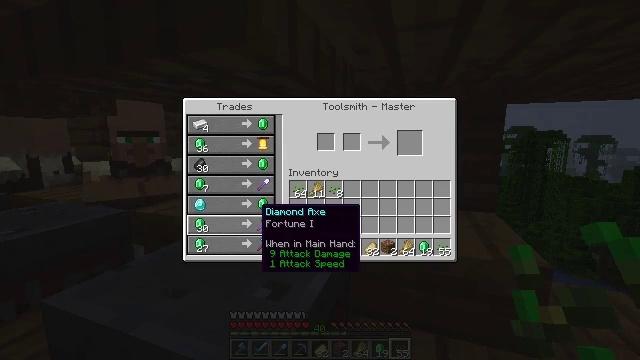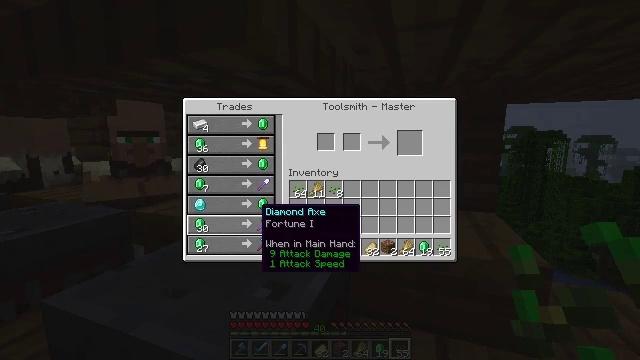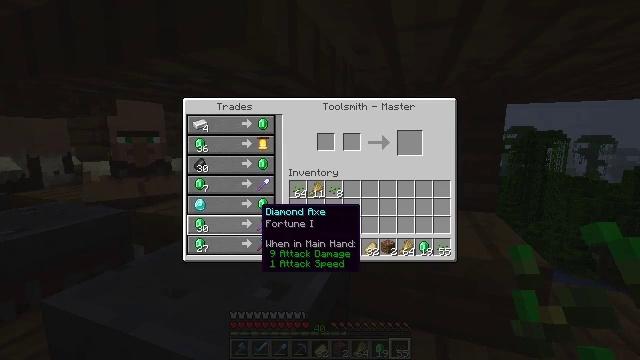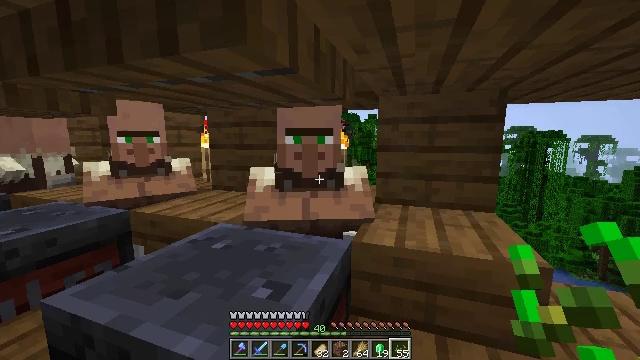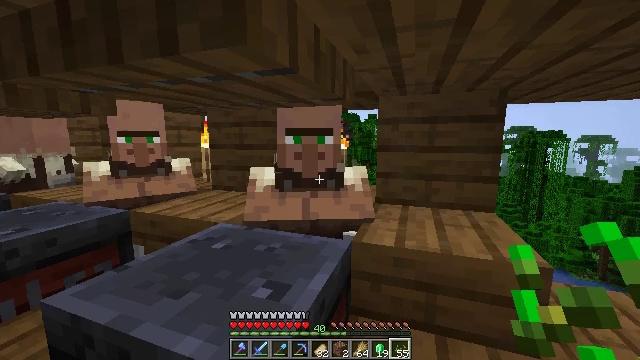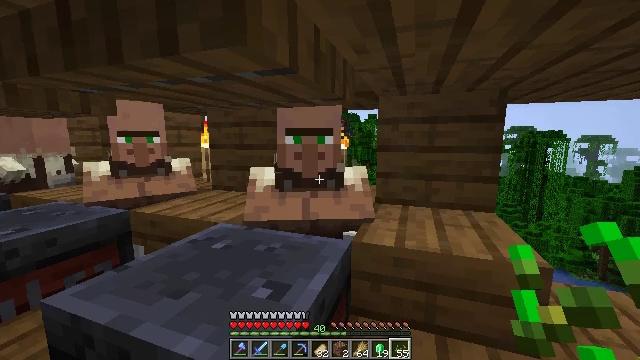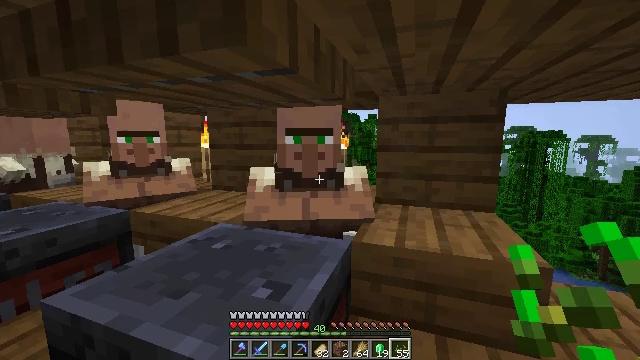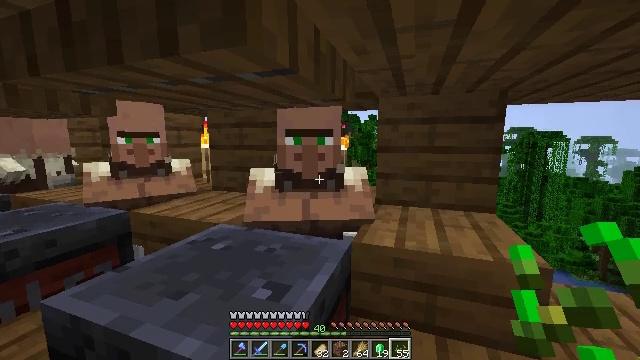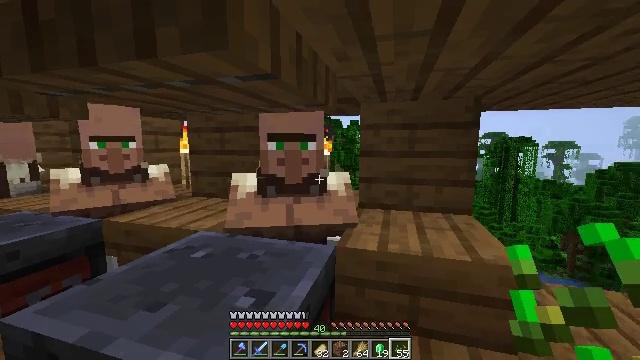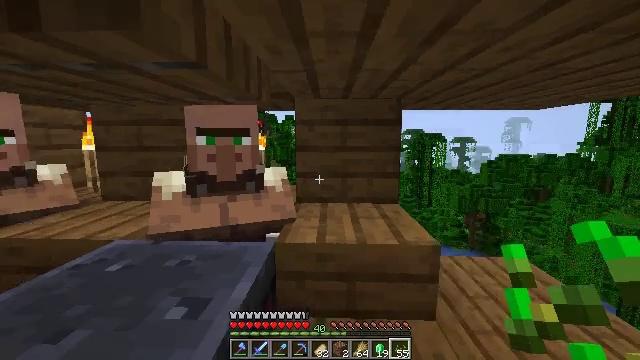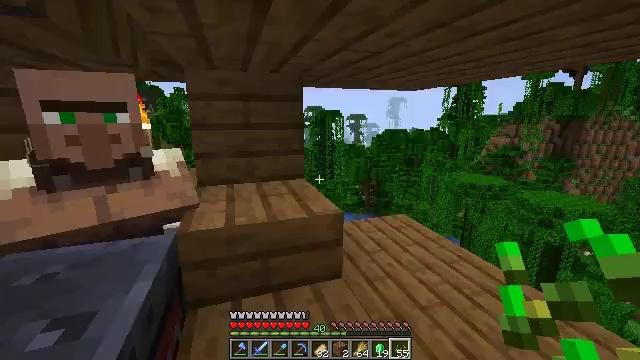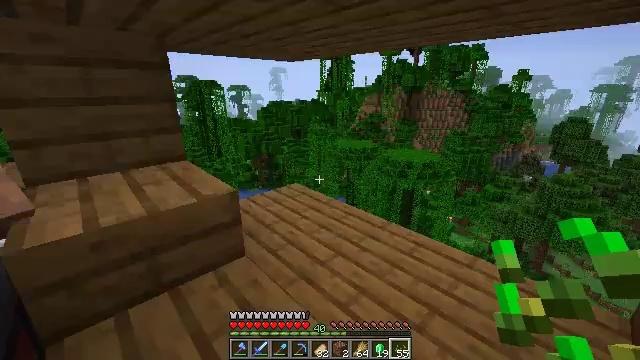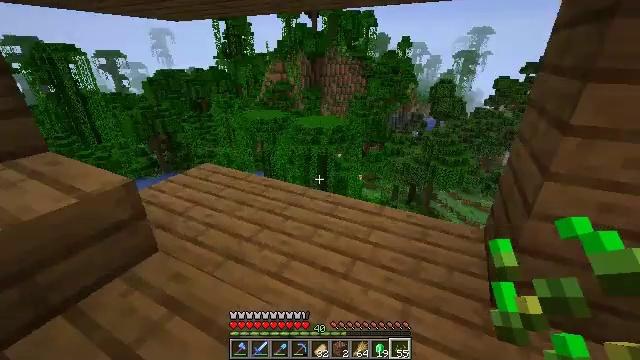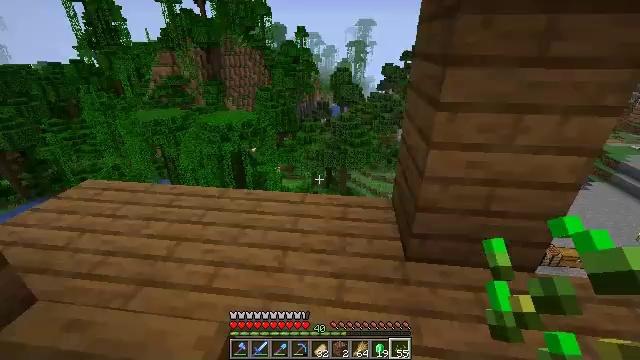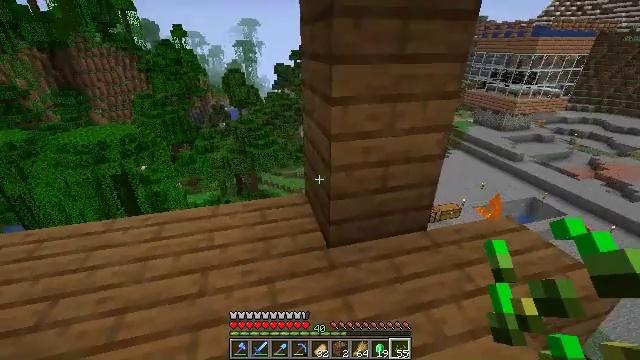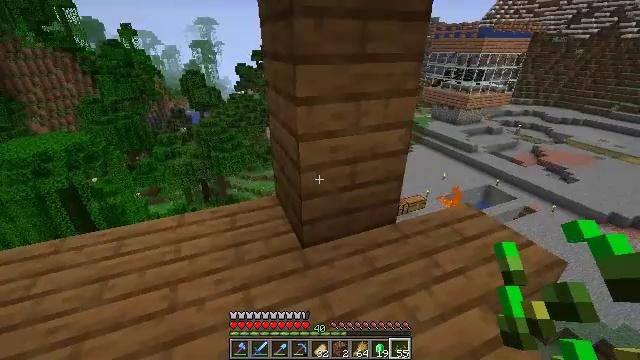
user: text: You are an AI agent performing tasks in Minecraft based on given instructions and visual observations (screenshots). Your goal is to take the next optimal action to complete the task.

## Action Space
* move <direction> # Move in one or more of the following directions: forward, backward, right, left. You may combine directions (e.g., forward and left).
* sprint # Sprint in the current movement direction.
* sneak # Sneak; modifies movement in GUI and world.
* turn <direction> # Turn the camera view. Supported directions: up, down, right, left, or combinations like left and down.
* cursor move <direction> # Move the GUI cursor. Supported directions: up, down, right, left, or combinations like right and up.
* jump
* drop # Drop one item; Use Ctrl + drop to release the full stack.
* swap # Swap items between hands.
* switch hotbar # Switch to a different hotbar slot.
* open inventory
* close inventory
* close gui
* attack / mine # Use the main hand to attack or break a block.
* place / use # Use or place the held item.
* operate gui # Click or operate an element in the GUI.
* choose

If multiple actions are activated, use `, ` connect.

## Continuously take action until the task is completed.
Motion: motion action
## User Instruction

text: Use the crafting table to craft a diamond hoe.
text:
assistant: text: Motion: no_op
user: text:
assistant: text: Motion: no_op
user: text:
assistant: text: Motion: no_op
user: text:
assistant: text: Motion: close gui
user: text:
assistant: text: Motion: no_op
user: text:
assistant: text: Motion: no_op
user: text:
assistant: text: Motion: no_op
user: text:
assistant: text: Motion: turn right and up
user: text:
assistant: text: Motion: turn right and down
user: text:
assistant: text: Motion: turn right and down
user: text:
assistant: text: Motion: turn right and down
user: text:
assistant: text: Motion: turn right and down
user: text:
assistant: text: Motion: turn right and down
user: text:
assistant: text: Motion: turn right
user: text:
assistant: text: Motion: turn right
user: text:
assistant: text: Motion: no_op
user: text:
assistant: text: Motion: no_op
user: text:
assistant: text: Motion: no_op
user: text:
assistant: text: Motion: no_op
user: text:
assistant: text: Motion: no_op
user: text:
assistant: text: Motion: turn right
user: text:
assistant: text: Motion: move forward, turn right and down
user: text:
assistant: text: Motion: move forward, turn right and down
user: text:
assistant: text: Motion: move forward, turn right
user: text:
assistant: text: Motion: move forward
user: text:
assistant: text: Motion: move forward
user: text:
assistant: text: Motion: move forward
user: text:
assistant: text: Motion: move forward, turn down
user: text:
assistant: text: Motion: move forward, turn down
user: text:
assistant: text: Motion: turn left and down